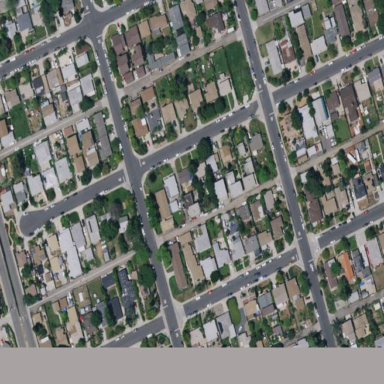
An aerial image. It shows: Neighborhood.